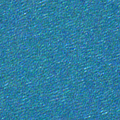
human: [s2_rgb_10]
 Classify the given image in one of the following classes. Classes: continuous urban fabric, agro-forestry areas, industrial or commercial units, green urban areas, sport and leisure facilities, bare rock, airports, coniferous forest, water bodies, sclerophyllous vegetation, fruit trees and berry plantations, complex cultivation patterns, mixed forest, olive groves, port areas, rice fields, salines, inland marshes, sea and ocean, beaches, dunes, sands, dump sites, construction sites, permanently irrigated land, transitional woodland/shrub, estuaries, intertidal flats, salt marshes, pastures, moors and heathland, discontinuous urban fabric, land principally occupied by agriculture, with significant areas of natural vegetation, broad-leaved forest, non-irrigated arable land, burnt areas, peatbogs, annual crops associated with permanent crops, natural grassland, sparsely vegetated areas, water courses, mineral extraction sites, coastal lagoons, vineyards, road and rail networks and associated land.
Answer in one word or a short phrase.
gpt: sea and ocean